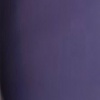
Label: space